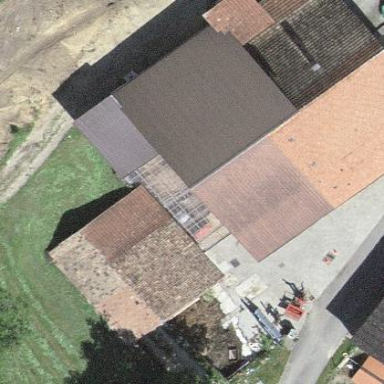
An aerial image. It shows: Rural barn.